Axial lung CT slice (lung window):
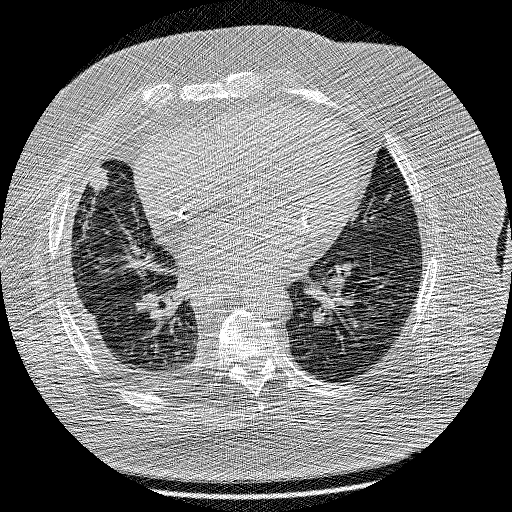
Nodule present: no